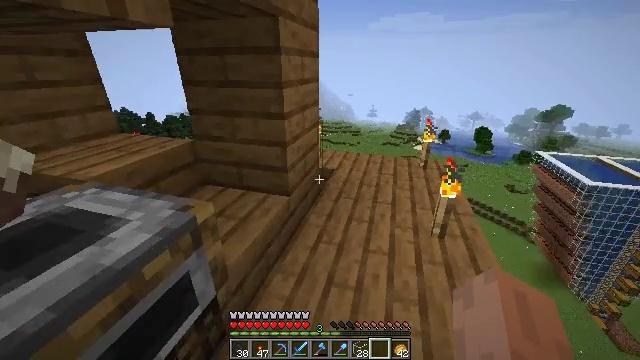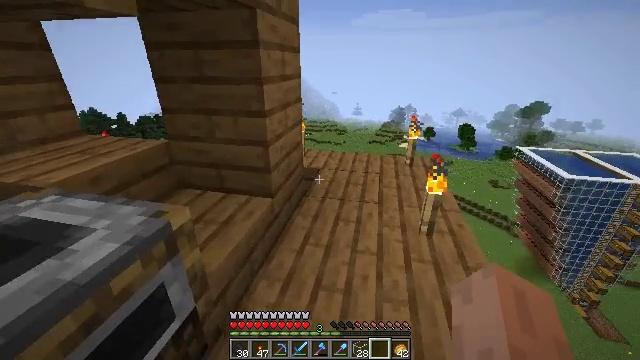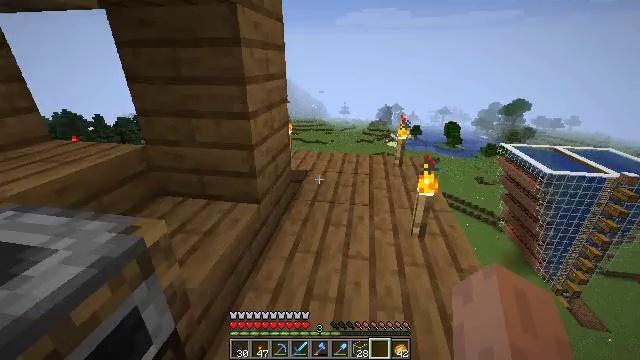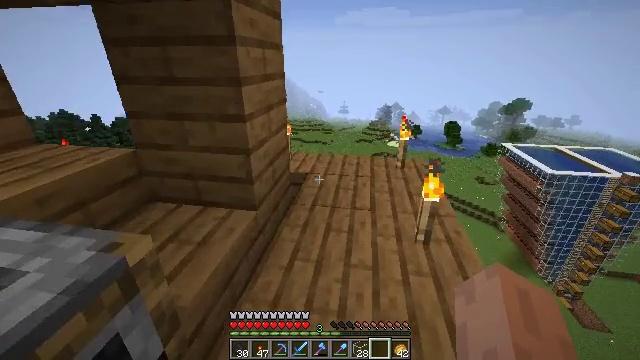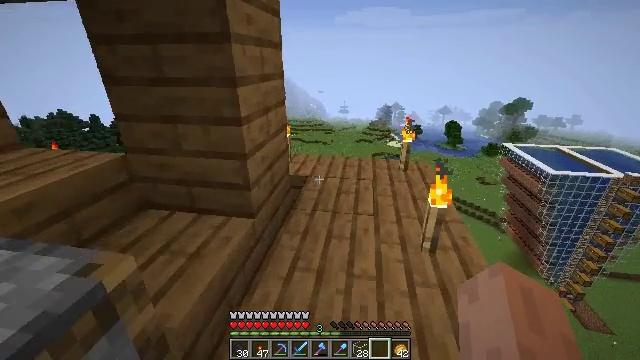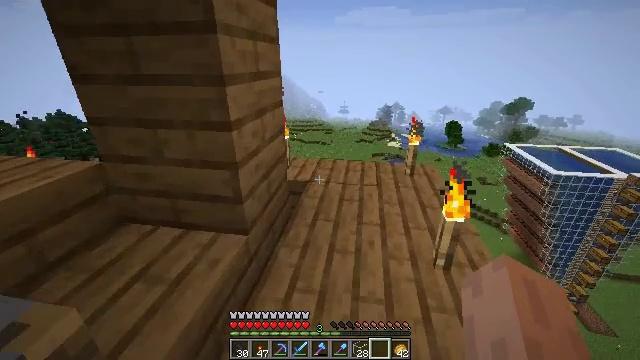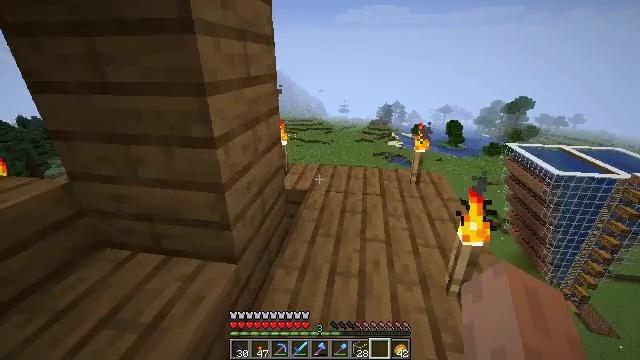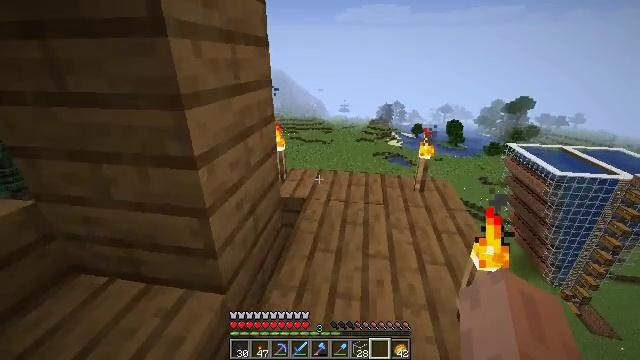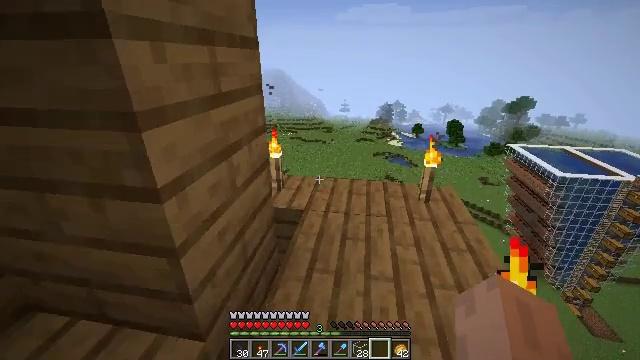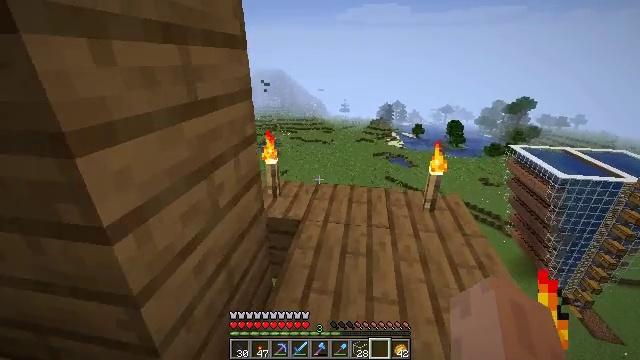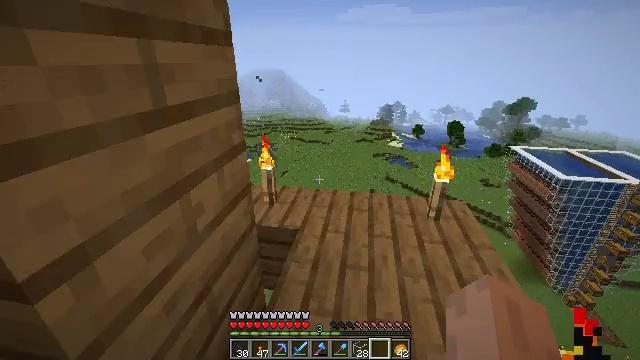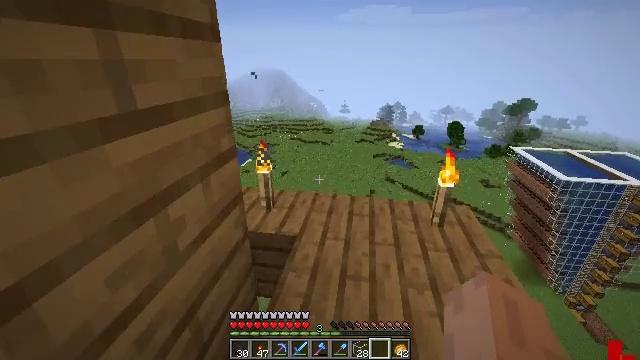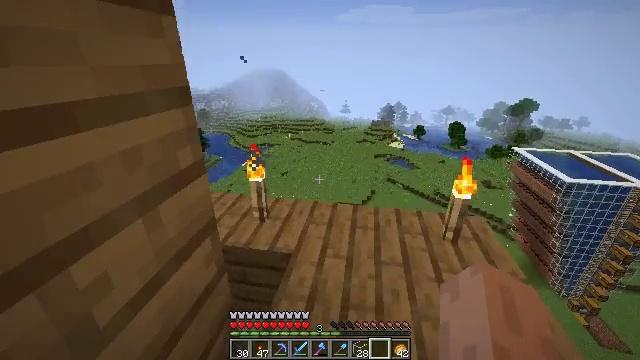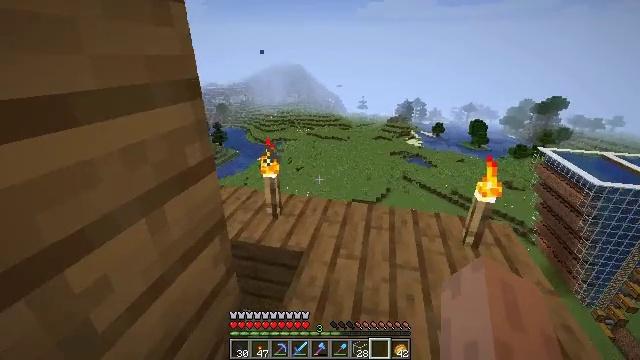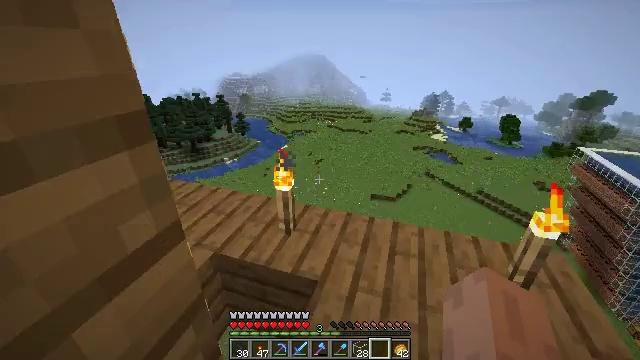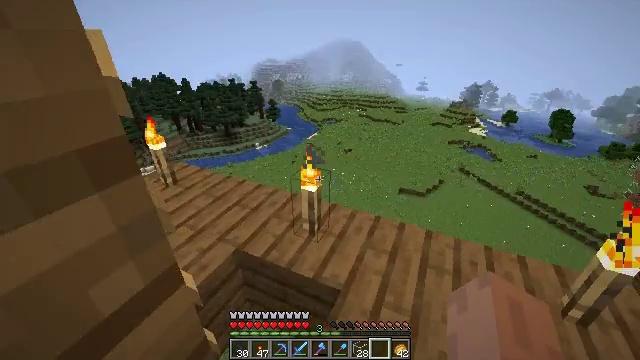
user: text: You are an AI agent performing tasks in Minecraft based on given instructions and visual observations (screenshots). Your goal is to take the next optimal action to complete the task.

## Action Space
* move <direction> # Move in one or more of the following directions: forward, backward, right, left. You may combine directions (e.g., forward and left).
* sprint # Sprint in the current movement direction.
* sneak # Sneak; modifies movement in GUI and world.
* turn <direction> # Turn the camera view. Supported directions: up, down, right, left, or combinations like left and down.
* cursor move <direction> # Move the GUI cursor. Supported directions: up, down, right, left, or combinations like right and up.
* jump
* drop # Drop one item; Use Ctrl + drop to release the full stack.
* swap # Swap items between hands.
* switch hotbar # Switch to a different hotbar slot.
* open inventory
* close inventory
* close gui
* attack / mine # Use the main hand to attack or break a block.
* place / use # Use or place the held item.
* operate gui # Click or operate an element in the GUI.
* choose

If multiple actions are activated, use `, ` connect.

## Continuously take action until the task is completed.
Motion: motion action
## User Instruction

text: Put the ingredients together and craft a rabbit stew.
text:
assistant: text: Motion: turn right
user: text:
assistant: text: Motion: move forward, turn right
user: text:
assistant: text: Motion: move forward
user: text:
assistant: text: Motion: move forward
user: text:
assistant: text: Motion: move forward
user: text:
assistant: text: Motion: move forward
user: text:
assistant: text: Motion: move forward
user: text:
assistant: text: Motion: move forward
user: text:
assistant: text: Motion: move forward
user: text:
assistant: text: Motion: move forward
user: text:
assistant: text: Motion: move forward
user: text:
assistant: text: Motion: move forward
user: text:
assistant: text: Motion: move forward, turn left
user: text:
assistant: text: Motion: move forward, turn left and down
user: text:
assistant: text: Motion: move forward, turn left and down
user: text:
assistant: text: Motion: move forward and move right, turn left and down
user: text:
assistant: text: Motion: move forward and move right, turn left and down
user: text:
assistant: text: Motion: move forward and move right, turn left and down
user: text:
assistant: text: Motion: move forward and move right, turn left and down
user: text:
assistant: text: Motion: move forward and move right, turn left and down
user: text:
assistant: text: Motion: move forward and move right, turn left and down
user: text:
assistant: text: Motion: turn left
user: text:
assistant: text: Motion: turn left
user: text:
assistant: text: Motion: turn left
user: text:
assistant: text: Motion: turn left and up
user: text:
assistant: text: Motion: move right, turn left
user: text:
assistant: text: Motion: move right, turn left
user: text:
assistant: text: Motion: move right
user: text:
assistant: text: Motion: turn left
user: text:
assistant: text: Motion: turn left